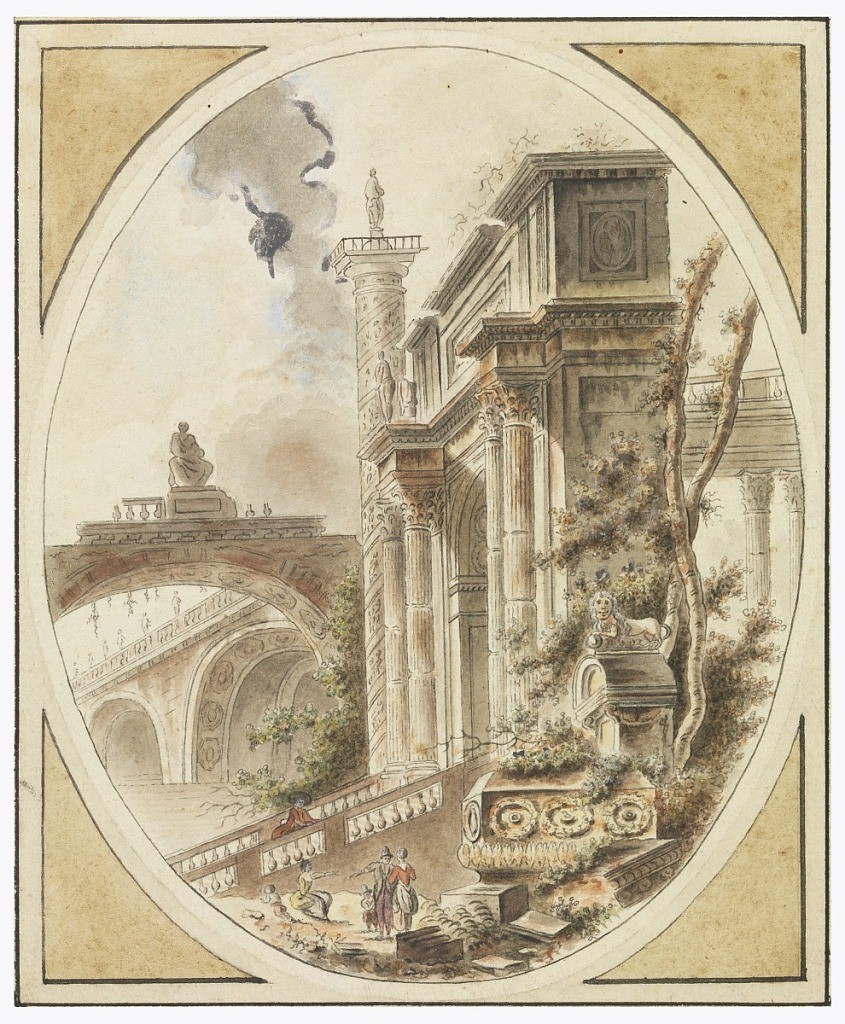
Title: Fantasy of an Architectural Ruin
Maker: Jean-Henry-Alexandre Pernet, French, ca.1763 – ca.1790
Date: ca. 1770
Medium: Pen and black ink, brush and black, brown wash, watercolor, white gouache graphite on off-white laid paper
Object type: Drawing
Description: Antique sepulchers and ruins with figures in the foreground are presented in an oval format. A stairway leads to a triumphal arch at right, adjacent to a column.  In the distance at left, architectural forms incorporating arches balance the composition. Ruled lines in pen and ink.